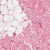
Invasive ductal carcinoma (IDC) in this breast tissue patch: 0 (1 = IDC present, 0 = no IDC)